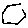
Label: hexagon